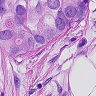
Metastatic tissue present: yes